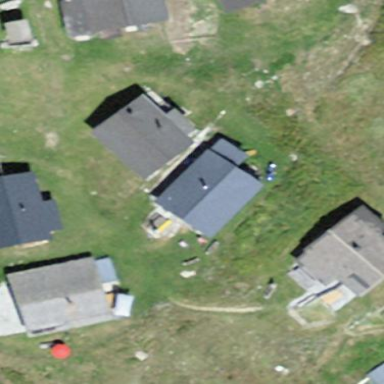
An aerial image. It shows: Hut.